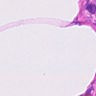
Metastatic tissue present: no